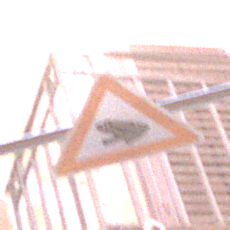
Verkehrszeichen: AmphibienwanderungRechts
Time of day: MorningAfternoon
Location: Outdoor (Urban)
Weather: Clear
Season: NotSpecified
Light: Natural